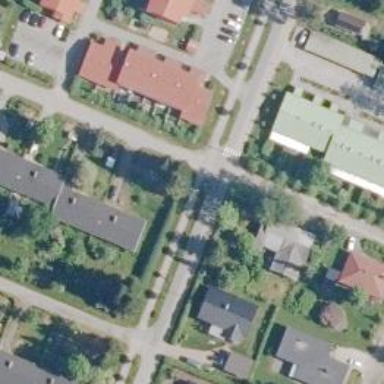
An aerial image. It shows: Suburb.